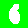
Digit: 6